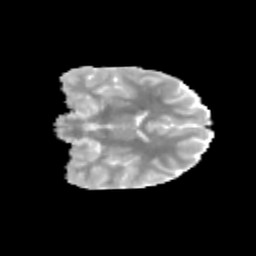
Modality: MD
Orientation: coronal
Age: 13
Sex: female
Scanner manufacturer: siemens
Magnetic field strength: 3 T
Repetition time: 3.8 s
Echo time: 0.07 s